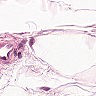
Metastatic tissue present: no